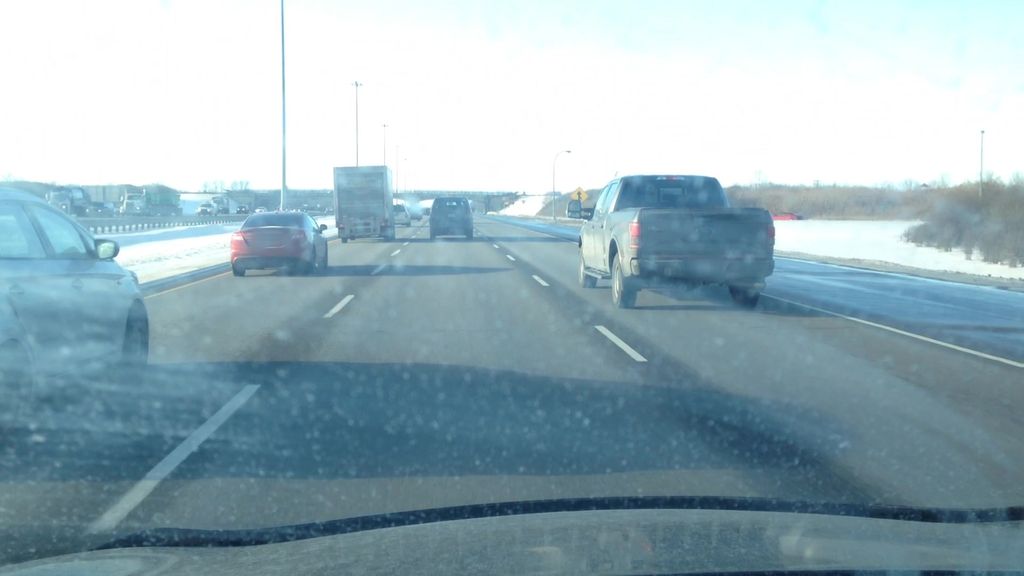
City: montreal